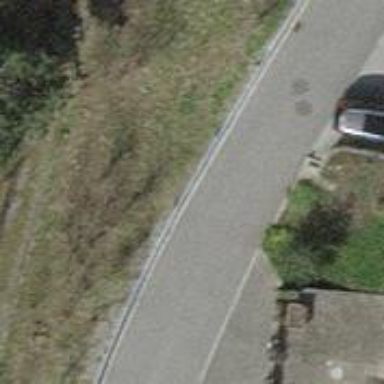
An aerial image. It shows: Residential road with asphalt surface. Sidewalk is present on the left side.